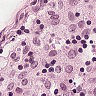
Metastatic tissue present: no